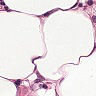
Metastatic tissue present: no